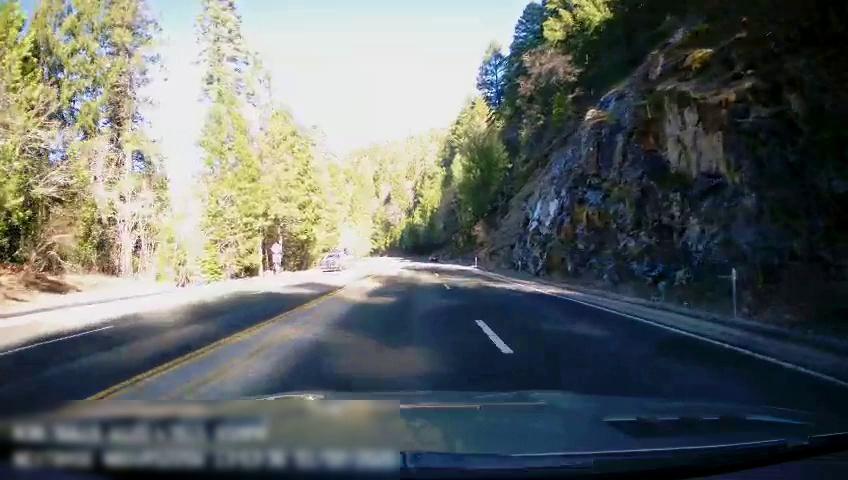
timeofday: Day
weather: Sunny
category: Drivable Space
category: Vehicles | Car
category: Lanes | Current Lane
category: Lanes | Alternate Lane
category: Lanes | Current Lane
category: Lanes | Alternate Lane
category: Lanes | Opposite Lane
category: Lanes | Opposite Lane
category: Lanes | Opposite Lane